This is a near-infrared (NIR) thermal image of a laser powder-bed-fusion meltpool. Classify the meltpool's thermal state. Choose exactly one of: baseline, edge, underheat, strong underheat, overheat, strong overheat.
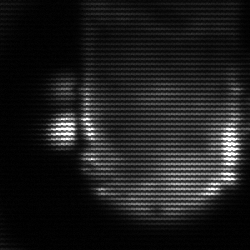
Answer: baseline